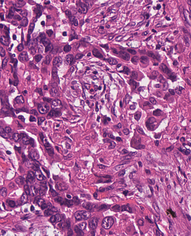
Tumor epithelial tissue: yes
Tumor-associated stroma tissue: yes
Normal tissue: no